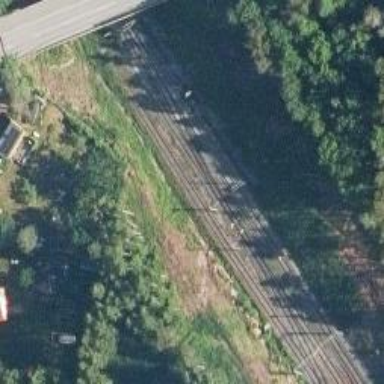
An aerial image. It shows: Railway track with electrified contact lines. This is siding track.